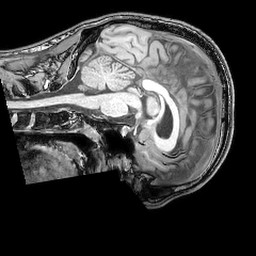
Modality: T1w
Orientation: sagittal
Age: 33
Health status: ill
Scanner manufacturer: philips
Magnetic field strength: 3 T
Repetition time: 0.007 s
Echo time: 0.003501 s